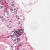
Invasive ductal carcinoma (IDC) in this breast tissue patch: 0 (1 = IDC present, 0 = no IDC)